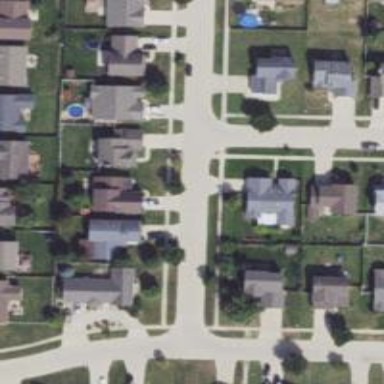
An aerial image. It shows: Residential road.